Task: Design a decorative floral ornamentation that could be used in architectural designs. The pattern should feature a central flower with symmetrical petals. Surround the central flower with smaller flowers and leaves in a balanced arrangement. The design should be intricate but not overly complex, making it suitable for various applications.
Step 953:
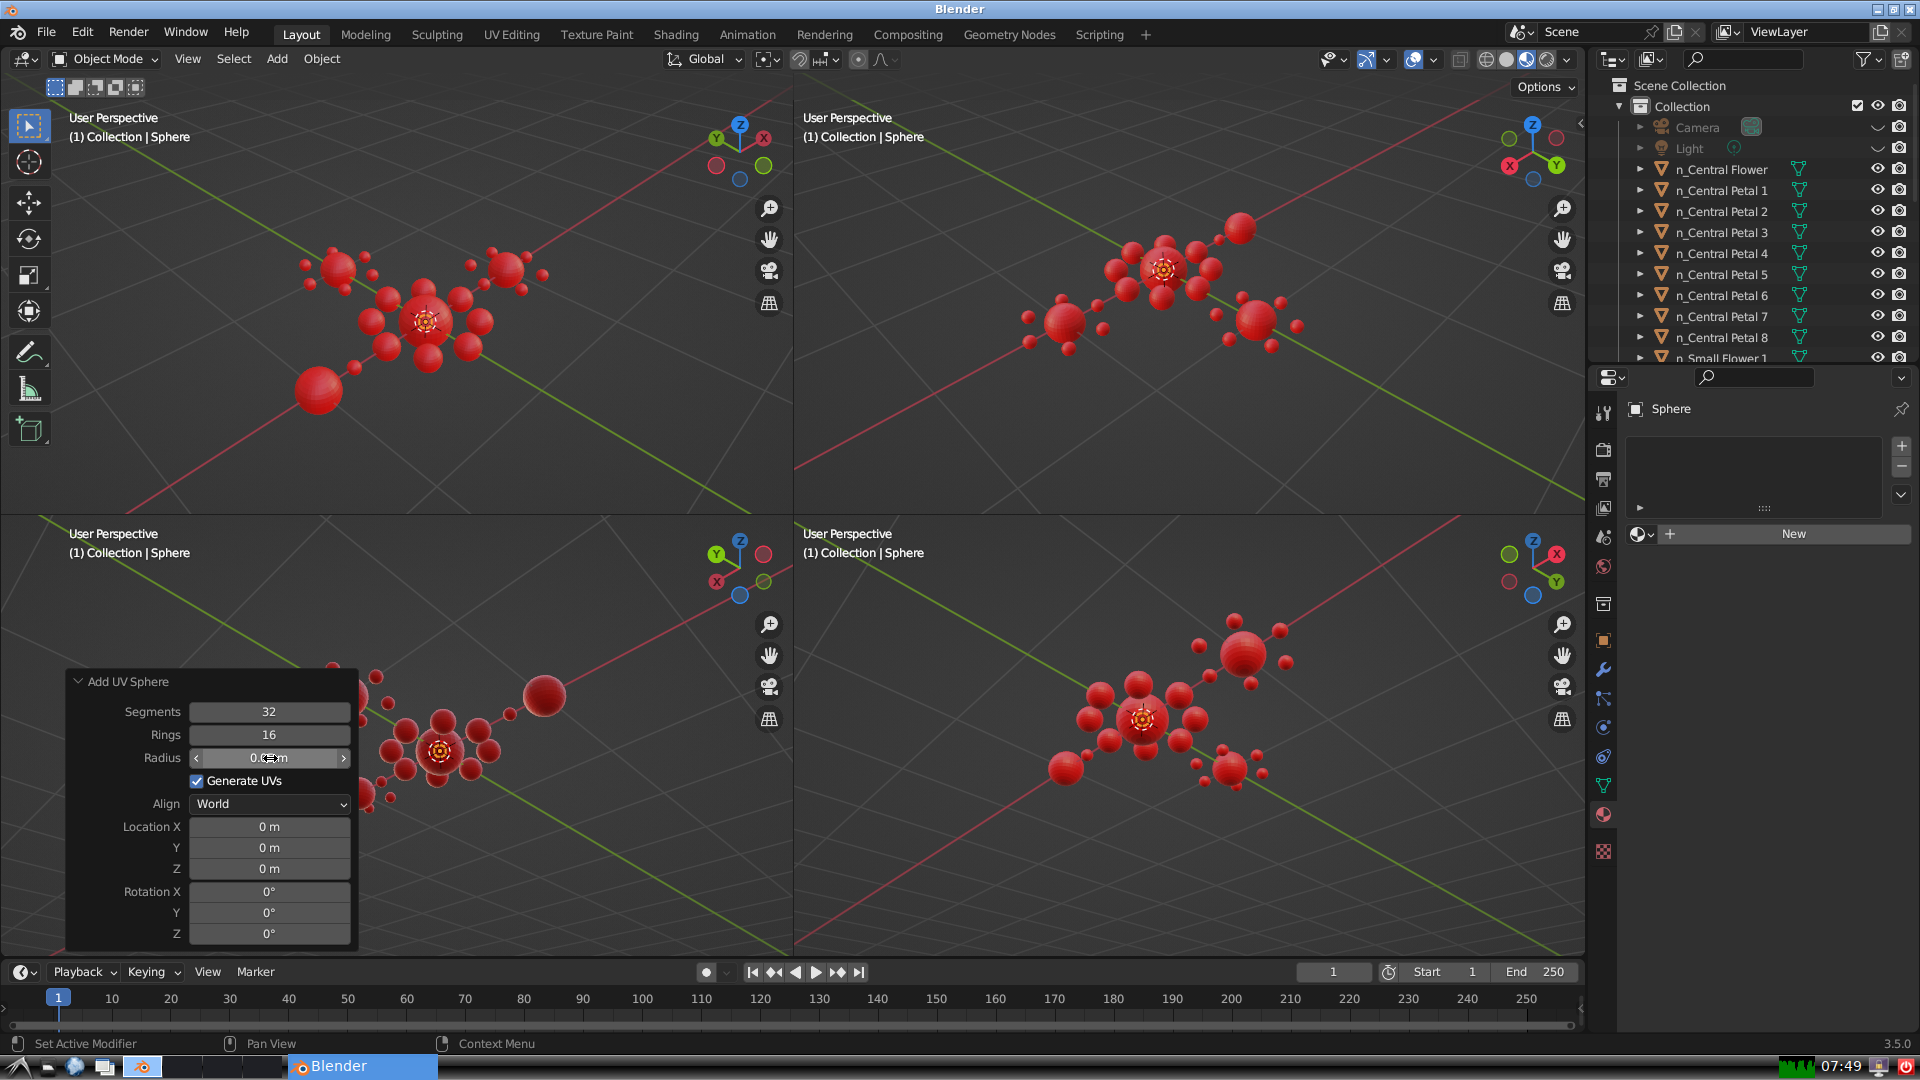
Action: click: no